Question: I followed the <URL> to show already existing files on the dropzone area.
The problem is that the files appear cropped. See this image:

How should I go about fixing this? Has someone else seen this as well?
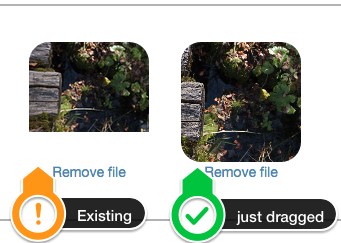
Answer: The thumbnail you provide must be square.
Unlike what seems to be the behaviour of the newly dragged images, for added files, Dropzone will scale the picture and attempt to fit it in the image. That means if your image is wider than it is tall, you may see white space like the image shown in the question.